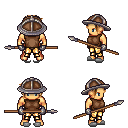
a pixel art fantasy rpg character, male body template, human, tanned skin, brown sleeveless shirt, gold greaves, brown pixie cut hairstyle, chain helm, metal gloves, white slippers, spear, four views (front, back, left, right), 2x2 character sprite sheet, small pixel art, hard edges, no anti-aliasing